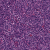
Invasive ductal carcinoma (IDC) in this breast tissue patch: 1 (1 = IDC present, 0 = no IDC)